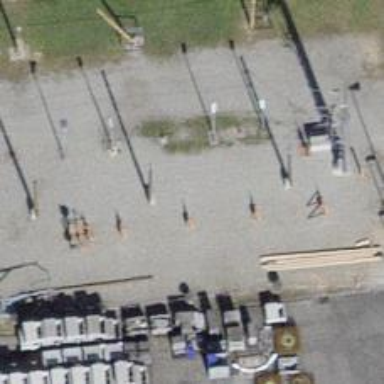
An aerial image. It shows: Playground area for leisure land.